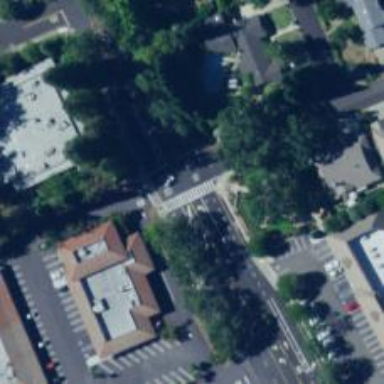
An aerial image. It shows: Crossing road.